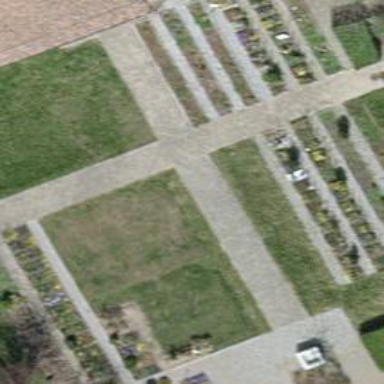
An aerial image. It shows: Grave yard.